Current action and preconditions to check: path_clear

Your task: For each precondition in the list above, predict whether it will hold at this action.

Consider the current scene as observed from the mobile robot's camera, and analyze the predicted future states of all dynamic agents (e.g., people, animals, vehicles, or any moving entities) within the NEXT SECOND.

IMPORTANT: Only answer "very likely" if you are absolutely certain—based on strong, clear evidence—that a dynamic agent will violate the precondition in the predicted future state. Do NOT answer "very likely" for unlikely, ambiguous, or low-probability risks.

Ask yourself for each precondition: Is there a high probability, with clear and convincing evidence, that the predicted future states of any dynamic agent will interfere with the predicted future state of the currently executing action within the NEXT SECOND, causing that precondition to fail?

Assess the risk level based on these predictions. Use "likely" or "very likely" if motions create a clear risk of interference.

Use "neutral" or "improbable" if agents are nearby but their predicted paths are clearly diverging or non-conflicting.

Failure Risk Categories: "very improbable", "improbable", "neutral", "likely", "very likely"

Answer Format: Output ONLY the probability_of_failure value from these categories: "very improbable", "improbable", "neutral", "likely", "very likely"

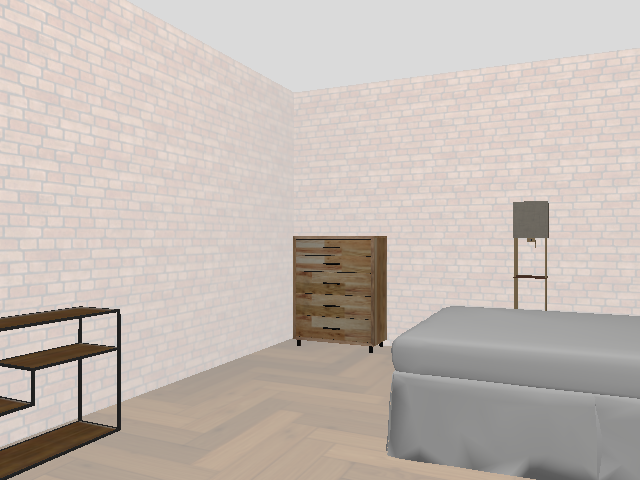

Answer: very improbable